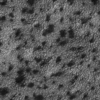
Label: not_dusty